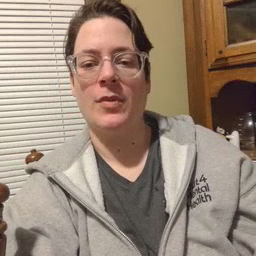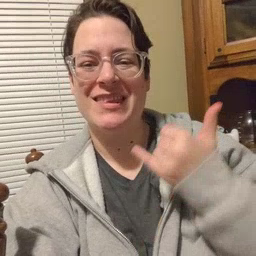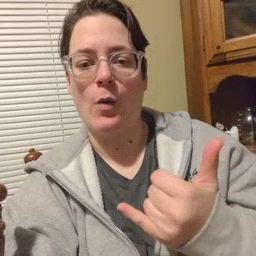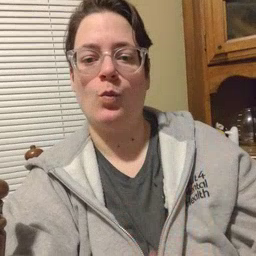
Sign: now